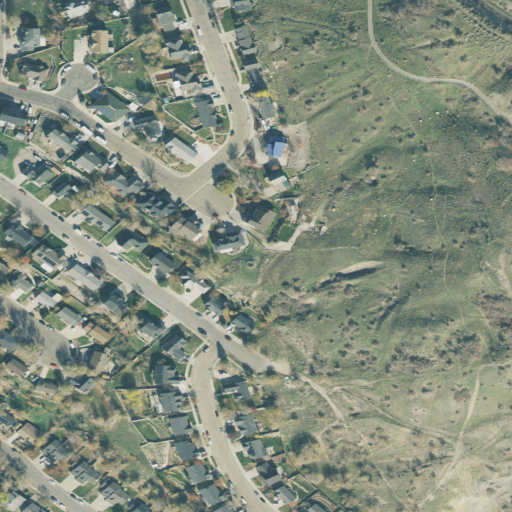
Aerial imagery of valley in Utah named Buckley Draw containing medium intensity development, shrub, low intensity development, grassland, high intensity development, and open development